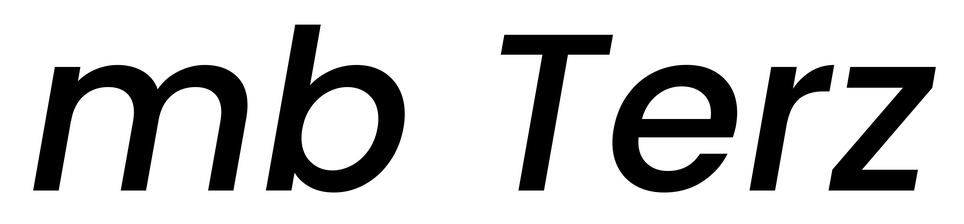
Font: Poppins-MediumItalic